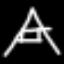
Label: The Eiffel Tower